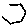
Label: hexagon